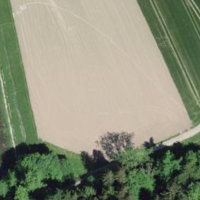
EUNIS habitat code: 24
Species observed at this site:
Euonymus europaeus
Caltha palustris